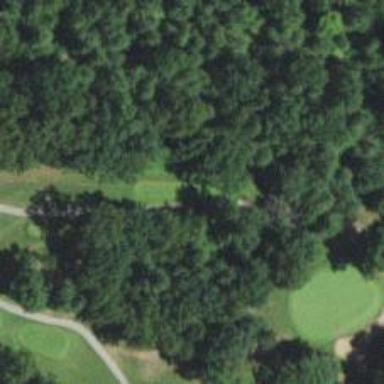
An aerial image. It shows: Pathway for golfing.